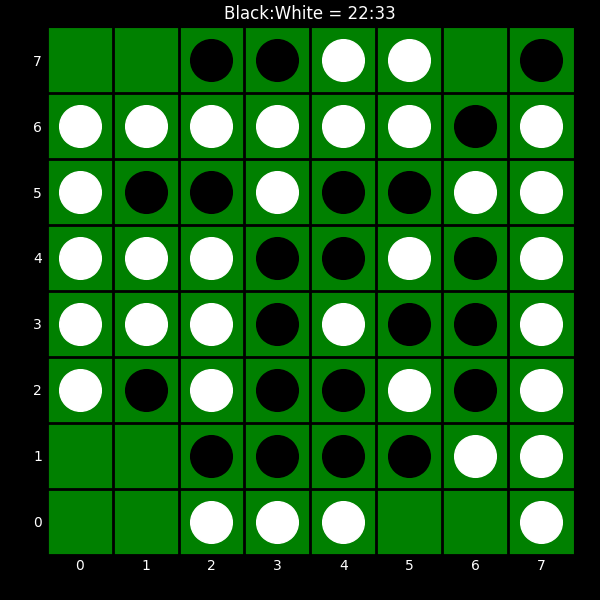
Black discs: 22
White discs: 33